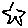
Label: star